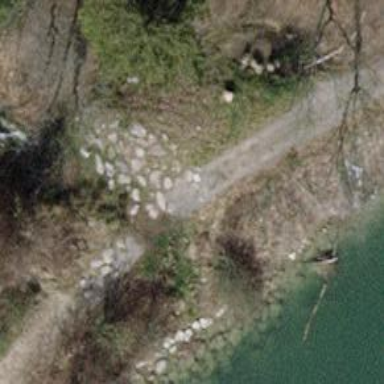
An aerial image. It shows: Pebblestone path.